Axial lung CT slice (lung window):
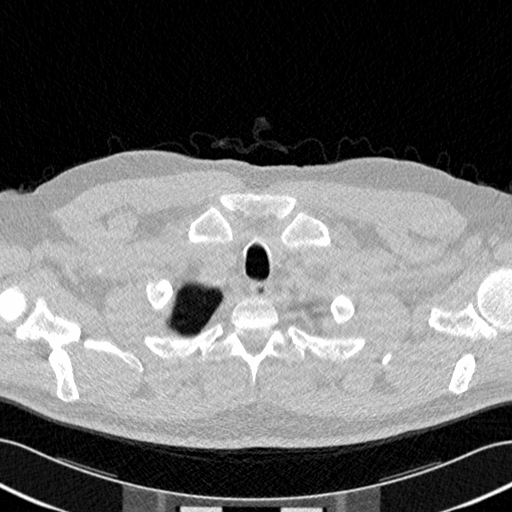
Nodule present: no